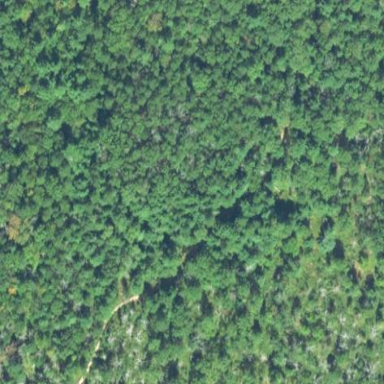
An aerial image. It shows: Mixed woodland with various types of leaves.